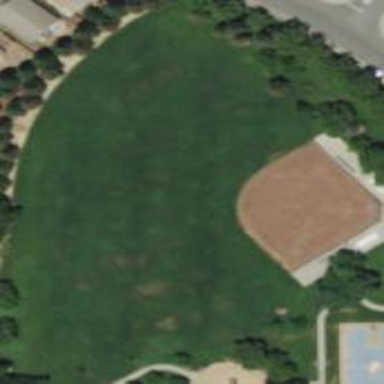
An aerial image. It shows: Baseball pitch for leisure land.